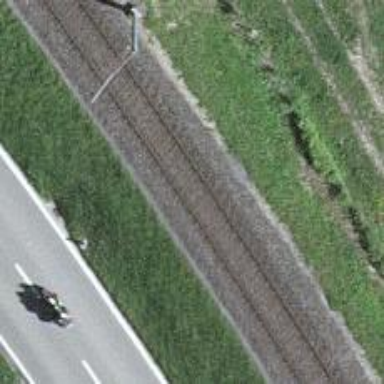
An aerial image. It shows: Railway with electrified contact lines.